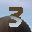
Label: 3